Question: I have implemented a 'ListActivity', and would like to launch a different 'intent' for each possible selection of the items in the list.
For example:

Clicking on About item should launch an 'intent' with a new activity, and clicking on the Access Phone Gallery item should launch an 'intent' opening the Phone Gallery (for selecting an image say).
I'd like to understand two things:
1. How can I determine which item was clicked, so that I can launch the correct intent?
2. How can I make the items in the list change style when they are selected? (say become highlighted so that the User Experience is better)
The following is the code of 'MyActivity' (implementing the 'ListActivity'):
'''
public class MyActivity extends ListActivity implements OnItemClickListener
{
@Override
protected void onCreate(Bundle savedInstanceState)
{
super.onCreate(savedInstanceState);
setContentView(R.layout.list_activity);
ListView listView = (ListView) findViewById(android.R.id.list);
listEntryClass listEntries[] = new listEntryClass[]
{
new listEntryClass( "About", "About" ),
new listEntryClass( "Access Phone Gallery", "Access Gallery and Choose an Image" )
};
listEntryArrayAdapter adapter = new listEntryArrayAdapter(this, R.layout.list_entry_layout, listEntries);
View header = (View)getLayoutInflater().inflate(R.layout.list_header_layout, null);
TextView headerValue = (TextView) header.findViewById(R.id.list_header);
headerValue.setText( this.getString(R.string.headerPrefs) );
listView.addHeaderView(header);
listView.setAdapter(adapter);
listView.setOnItemClickListener( this );
}
@Override
public void onItemClick(AdapterView<?> parent, View view, int position, long id)
{
Log.d(TAG, "Clicked an entry");
}
}
'''
I guess there should be something like a 'switch-case' on the 'id' of the clicked item at some place, but have no idea of how to do it.
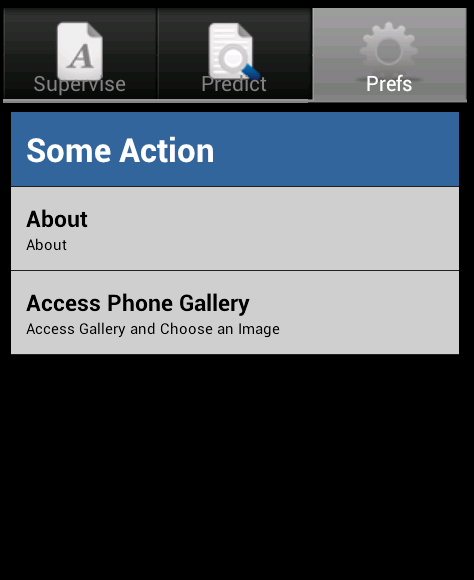
Answer: '''
@Override
public void onItemClick(AdapterView <? > parent, View view, int position, long id) {
// Here position denotes which row index you clicked.
//If you clicked first item in ListView then row index will be zero
// and so on...
switch (position) {
case 0:
//First Item/row clicked
break;
case 1:
//Second Item/row clicked
break;
}
}
'''
As for setting the color, you need a 'StateListDrawable' . You can set this on your list using the 'android:listSelector' attribute, defining the drawable in XML like this:
'''
<?xml version="1.0" encoding="utf-8"?>
<selector xmlns:android="http://schemas.android.com/apk/res/android">
<item android:state_enabled="false" android:state_focused="true"
android:drawable="@drawable/item_disabled" />
<item android:state_pressed="true"
android:drawable="@drawable/item_pressed" />
<item android:state_focused="true"
android:drawable="@drawable/item_focused" />
</selector>
'''
> ListView xml will look like below.
'''
<ListView android:id="@+id/list"
android:layout_width="fill_parent"
android:layout_height="wrap_content"
android:dividerHeight="0dip"
android:divider="@null"
android:listSelector="@drawable/list_selector"
android:layout_gravity="center" />
'''